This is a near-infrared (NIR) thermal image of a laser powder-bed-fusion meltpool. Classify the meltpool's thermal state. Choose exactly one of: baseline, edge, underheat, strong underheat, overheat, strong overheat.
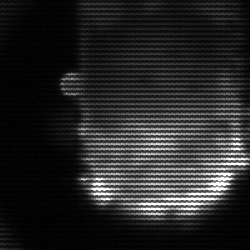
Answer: baseline